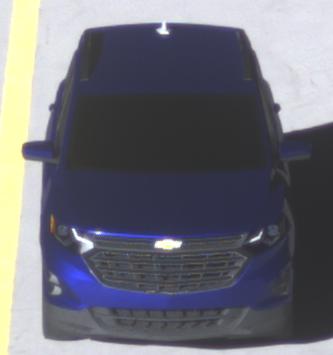
Make: Chevrolet
Model: Equinox
Detailed model: Gen. 2
Model produced from: 2015
Model produced until: 2017
Doors: 5
Color: blue
Road condition: dry road
Daytime: morning or afternoon
Contrast: high contrast